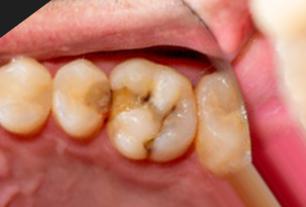
Condition: Caries